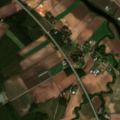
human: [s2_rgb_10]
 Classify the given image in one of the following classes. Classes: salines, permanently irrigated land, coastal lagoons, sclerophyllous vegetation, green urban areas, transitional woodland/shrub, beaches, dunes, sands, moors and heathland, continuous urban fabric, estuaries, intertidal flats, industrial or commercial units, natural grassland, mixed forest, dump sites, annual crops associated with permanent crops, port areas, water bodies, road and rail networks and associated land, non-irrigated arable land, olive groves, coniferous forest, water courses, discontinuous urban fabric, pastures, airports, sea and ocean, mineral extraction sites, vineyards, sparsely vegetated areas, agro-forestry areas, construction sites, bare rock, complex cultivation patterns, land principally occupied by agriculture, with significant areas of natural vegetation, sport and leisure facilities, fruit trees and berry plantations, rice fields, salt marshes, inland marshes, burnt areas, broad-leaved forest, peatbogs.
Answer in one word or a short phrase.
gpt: non-irrigated arable land, land principally occupied by agriculture, with significant areas of natural vegetation, coniferous forest